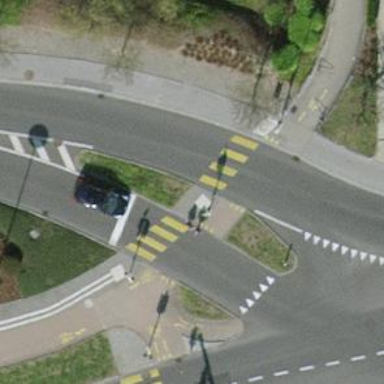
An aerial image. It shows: Road crossing with traffic signals and central island.